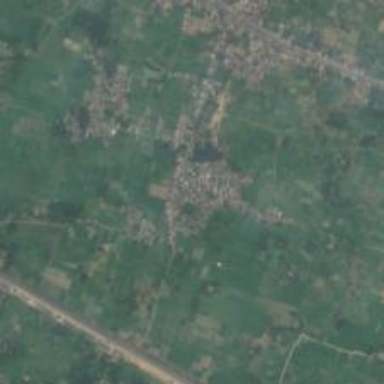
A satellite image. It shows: Village area.